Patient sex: M
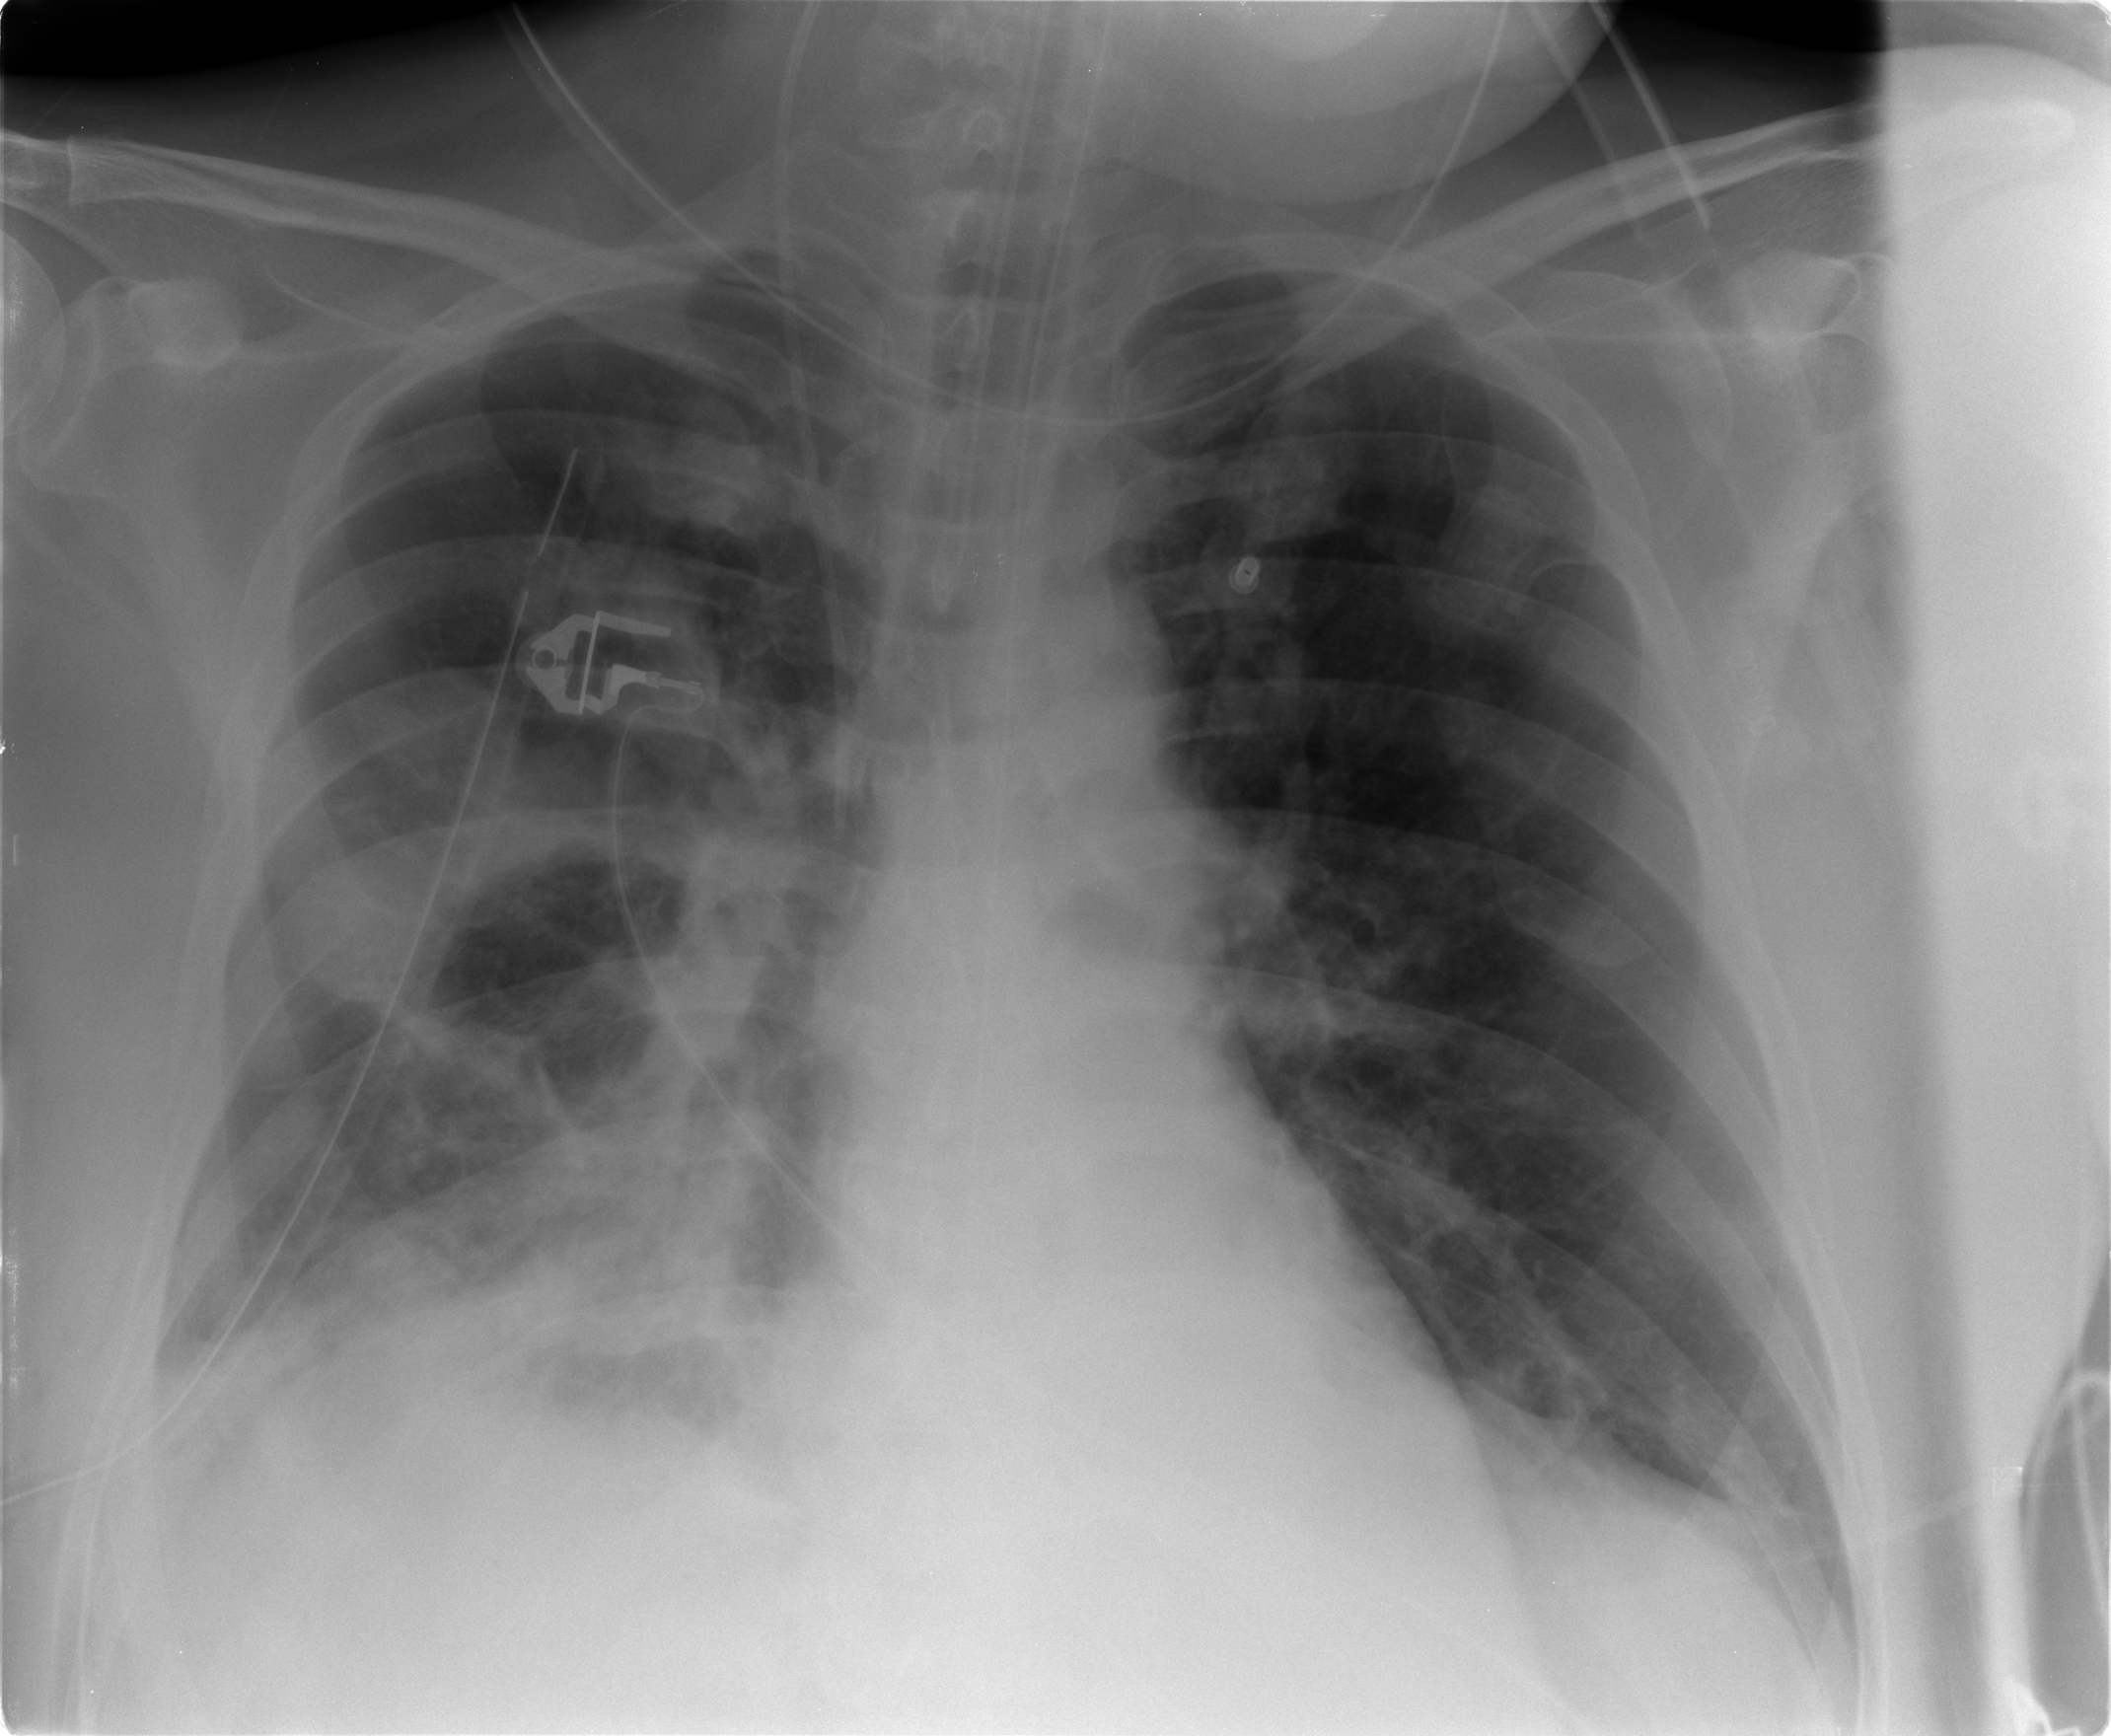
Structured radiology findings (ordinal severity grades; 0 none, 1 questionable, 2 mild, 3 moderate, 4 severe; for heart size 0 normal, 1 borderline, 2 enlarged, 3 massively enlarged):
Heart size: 0
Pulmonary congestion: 0
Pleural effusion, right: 0
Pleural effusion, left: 1
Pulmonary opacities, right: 3
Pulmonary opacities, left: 2
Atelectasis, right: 2
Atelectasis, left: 2